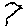
Label: bird